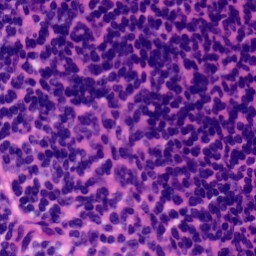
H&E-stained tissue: Tonsil